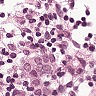
Metastatic tissue present: yes